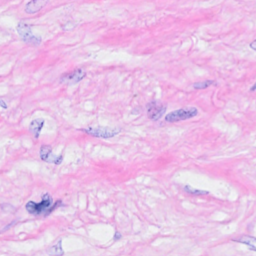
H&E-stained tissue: Breast